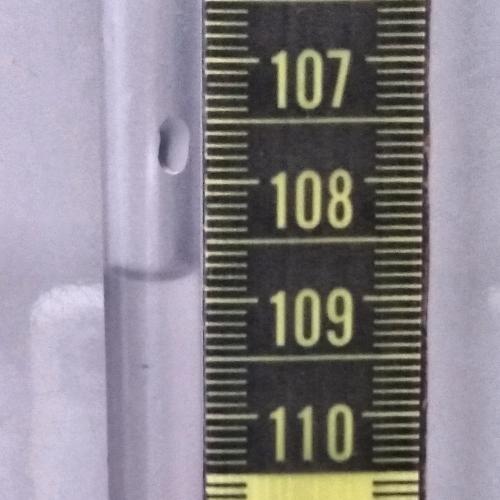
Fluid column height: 108.8 cm